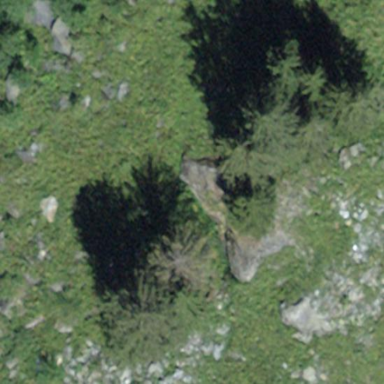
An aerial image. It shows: Forest area predominantly covered with needle-leaved trees.